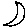
Label: moon